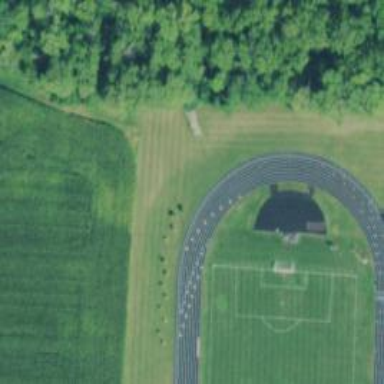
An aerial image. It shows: Track used for leisure and sports activities.